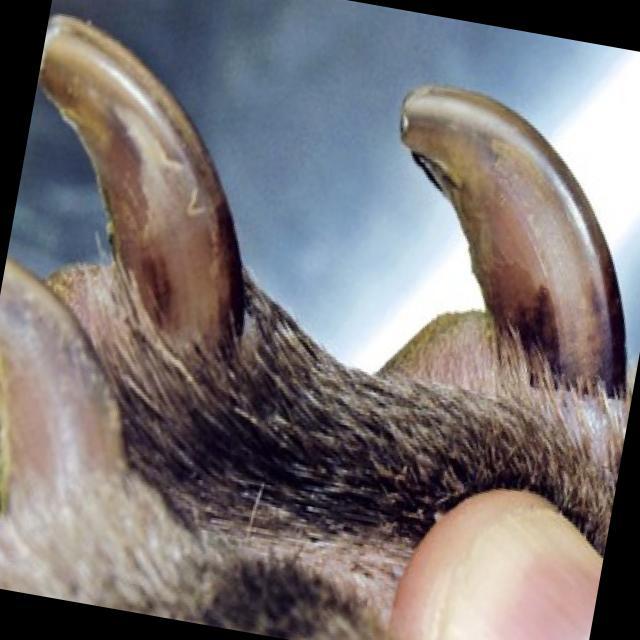
Canine fungal skin infection — characterized by alopecia, scaling, crusting, and circular lesions. Common agents include Malassezia and Candida species.